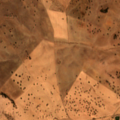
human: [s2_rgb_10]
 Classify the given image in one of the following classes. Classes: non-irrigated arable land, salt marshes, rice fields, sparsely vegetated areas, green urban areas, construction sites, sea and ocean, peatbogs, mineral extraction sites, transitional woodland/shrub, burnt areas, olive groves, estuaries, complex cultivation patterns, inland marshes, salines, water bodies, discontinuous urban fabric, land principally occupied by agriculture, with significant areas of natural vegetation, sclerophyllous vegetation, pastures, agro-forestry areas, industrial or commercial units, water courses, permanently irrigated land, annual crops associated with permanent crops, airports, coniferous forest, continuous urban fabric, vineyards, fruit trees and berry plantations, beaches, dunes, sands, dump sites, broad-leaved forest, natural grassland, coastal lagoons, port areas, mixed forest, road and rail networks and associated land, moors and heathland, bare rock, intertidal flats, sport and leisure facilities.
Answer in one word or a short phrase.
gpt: non-irrigated arable land, complex cultivation patterns, agro-forestry areas